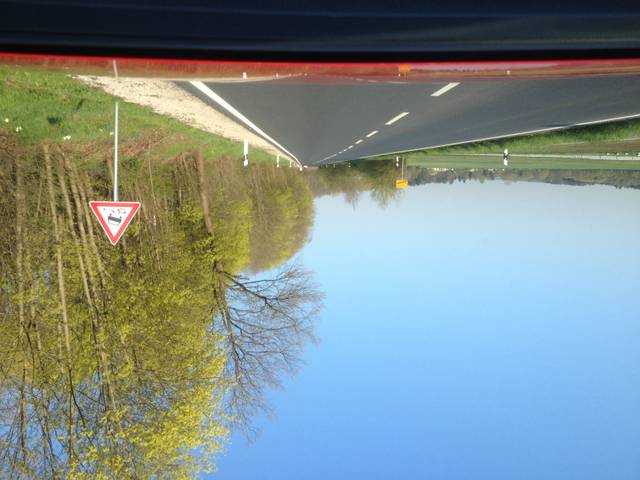
Region: Germany
Coordinates: 49.492, 11.235